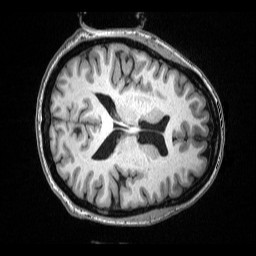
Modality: T1w
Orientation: axial
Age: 40
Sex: female
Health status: healthy
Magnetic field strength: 3 T
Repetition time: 2.53 s
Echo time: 0.00331 s